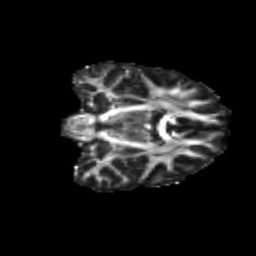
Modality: FA
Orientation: coronal
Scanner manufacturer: siemens
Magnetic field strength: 3 T
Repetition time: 9.2 s
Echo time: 0.084 s